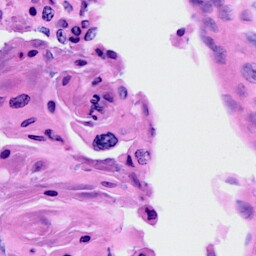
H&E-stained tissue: Cervix